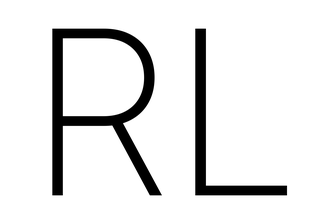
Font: Inter_ExtraLight